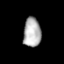
Tissue: prostate
Cell type: Myeloid cells
Senescence score: 0.7573
Nuclear area (px): 505
Mean DAPI intensity: 177.061